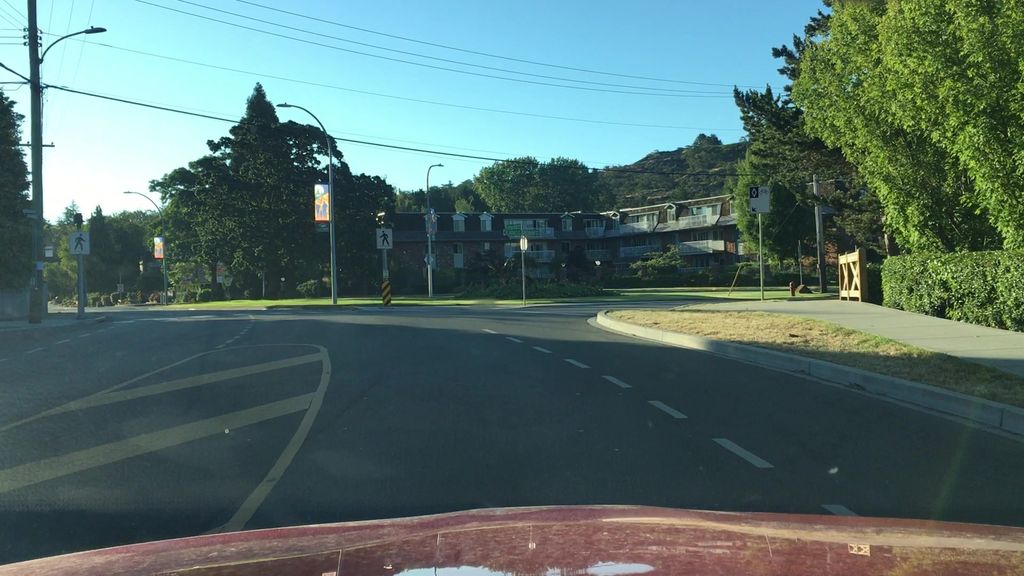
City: victoria